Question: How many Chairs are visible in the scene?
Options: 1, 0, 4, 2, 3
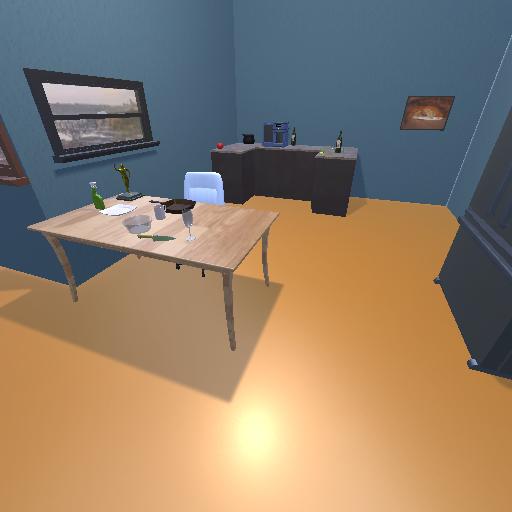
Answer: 1